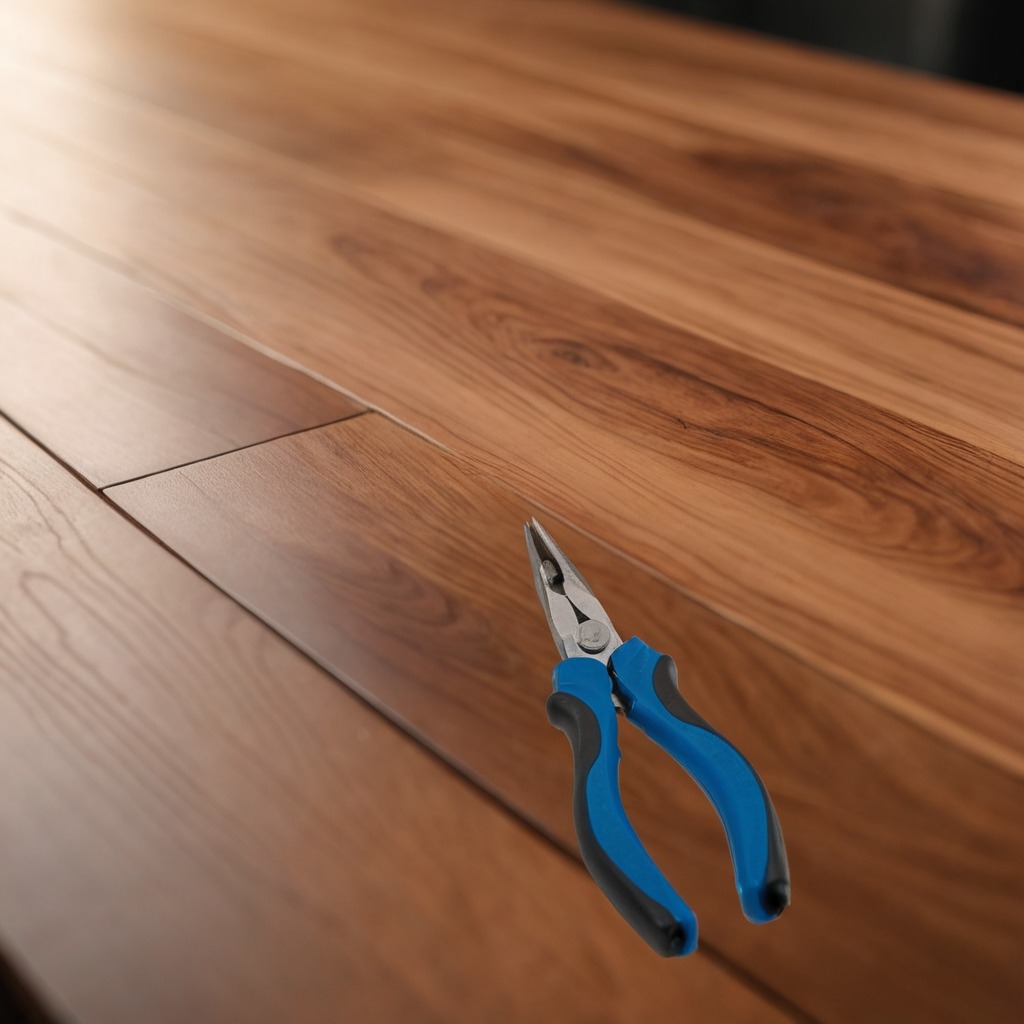
A plier is lying on a wooden table in a carpentry studio.